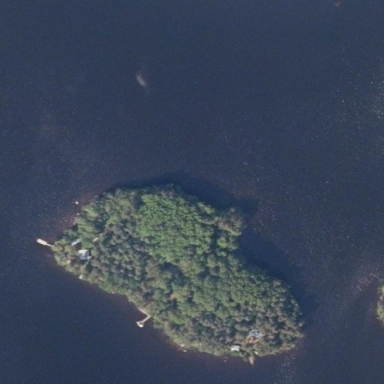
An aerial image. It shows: Islet.